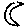
Label: moon